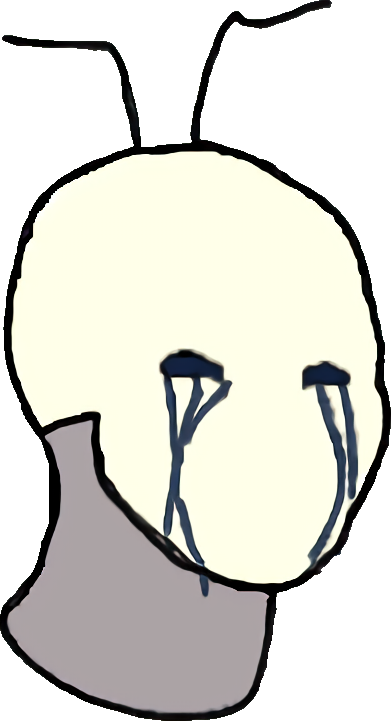
Label: 5_Crying_Wojak